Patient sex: M
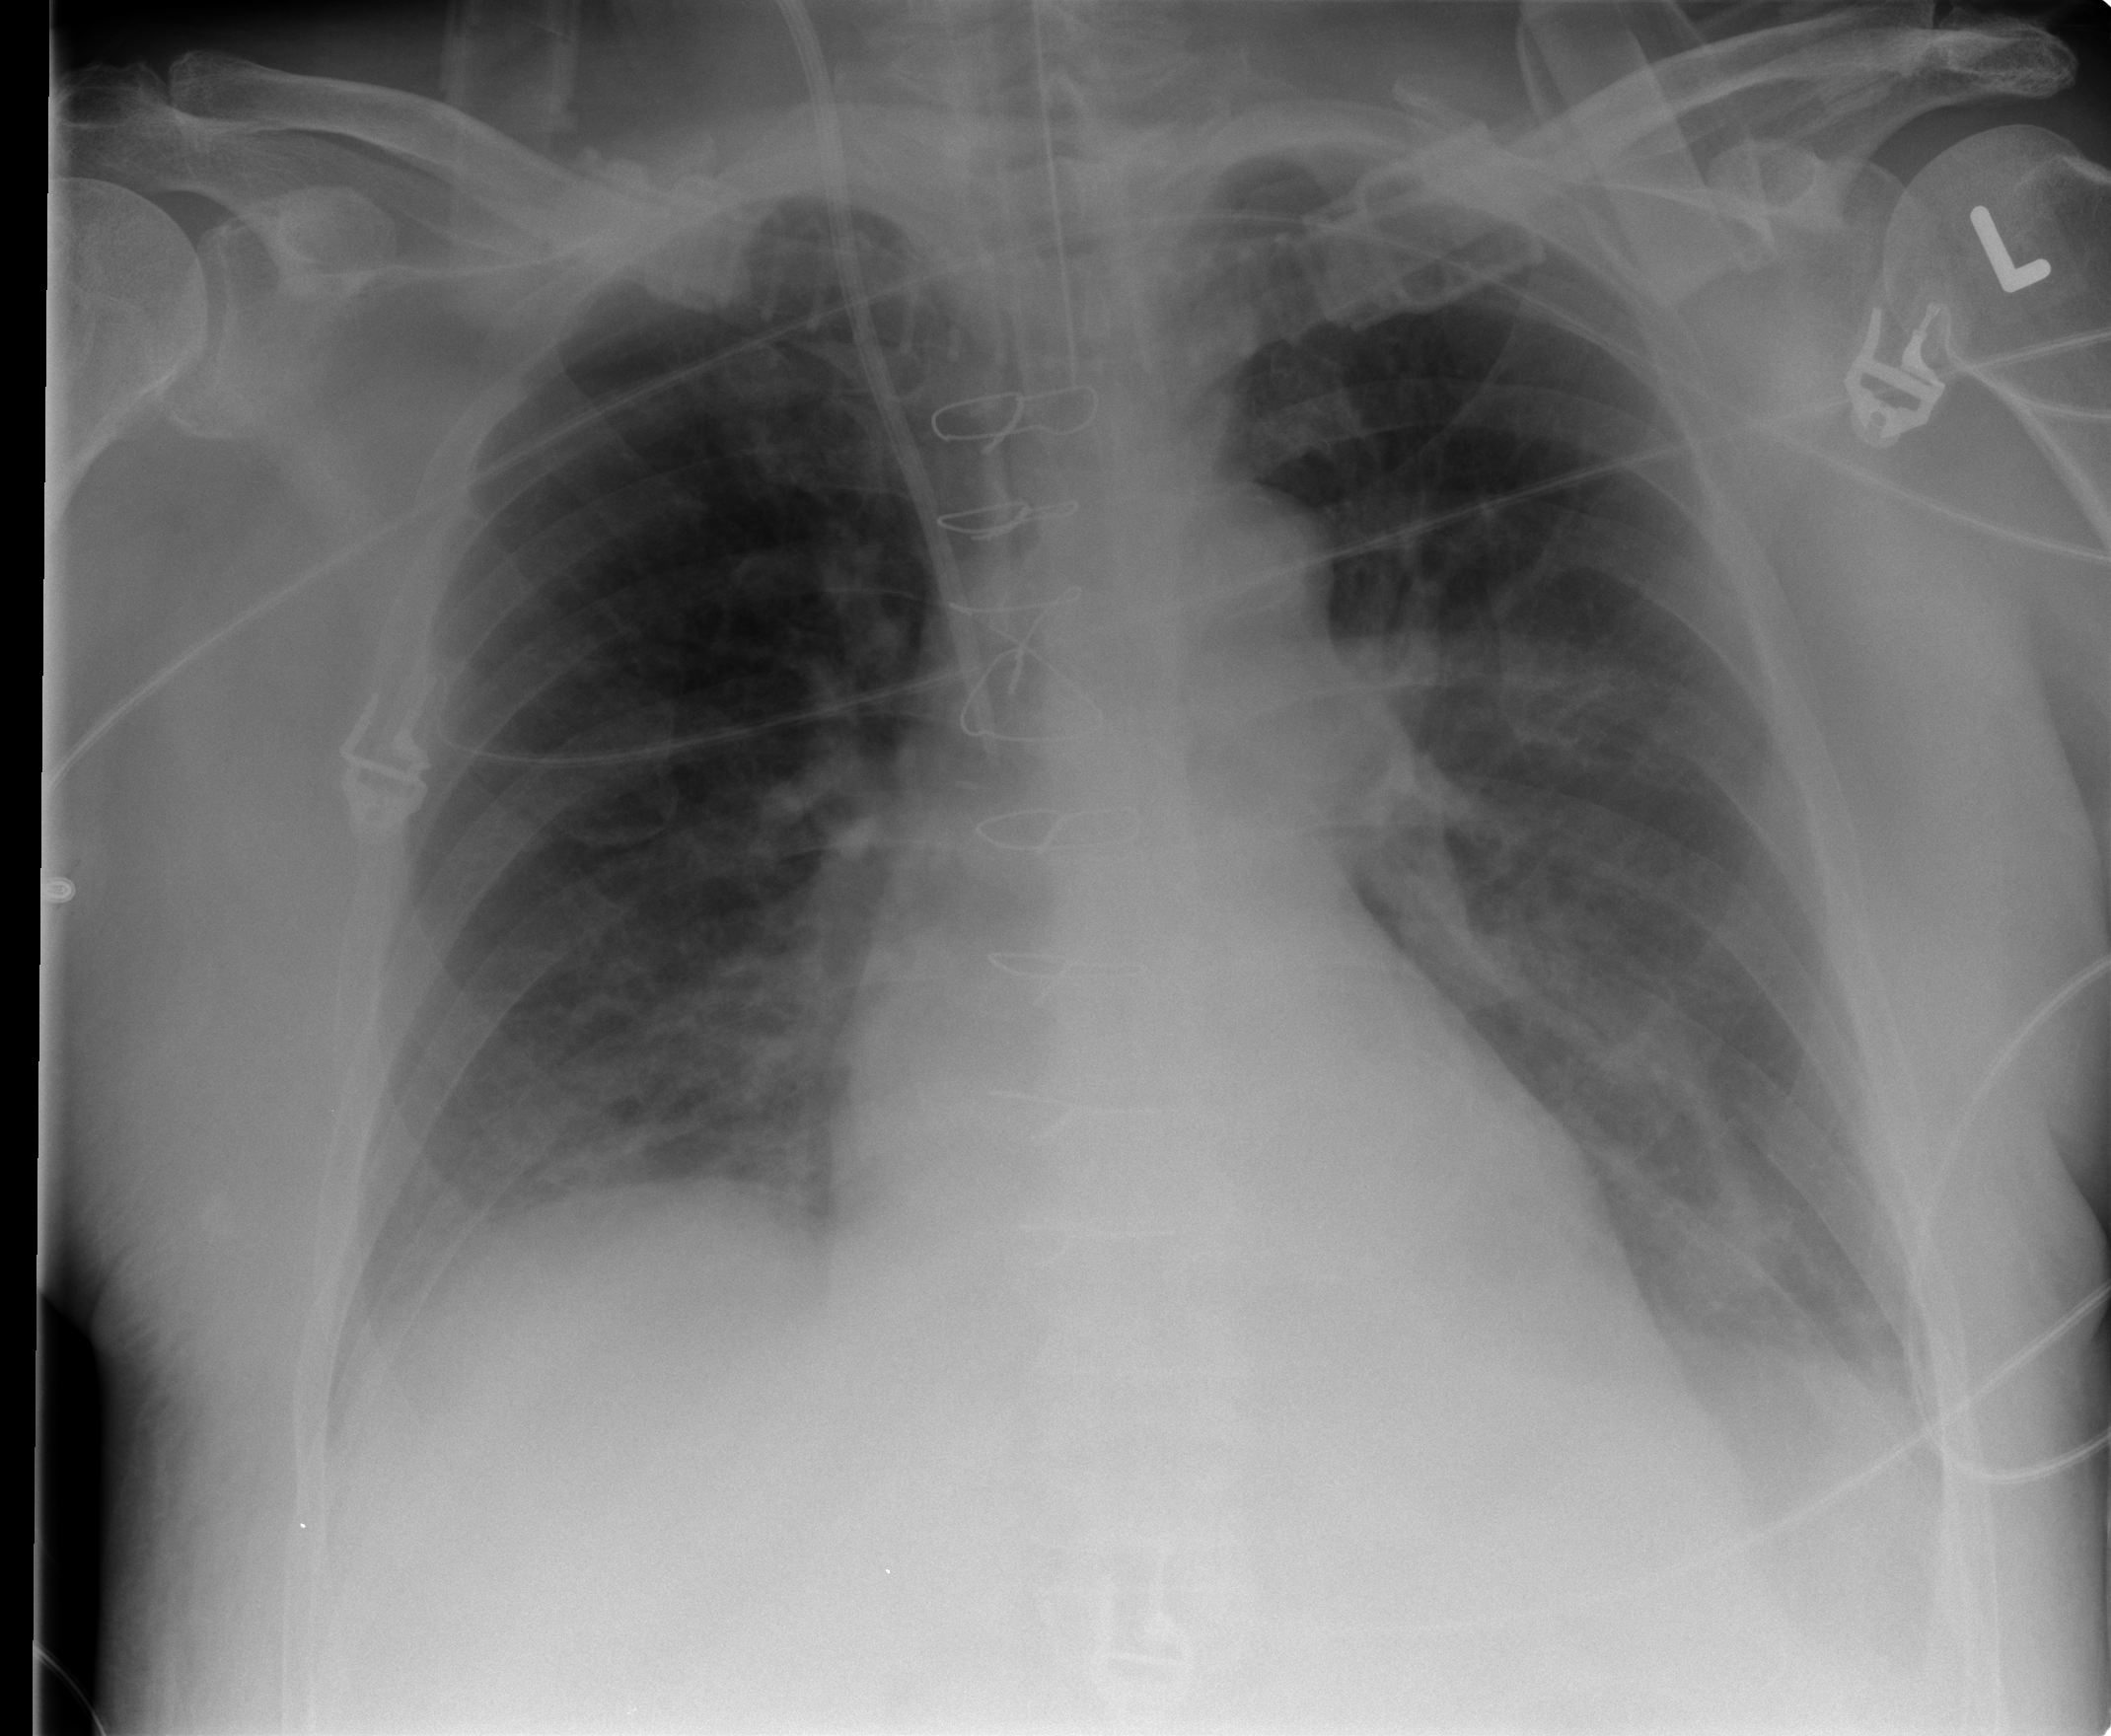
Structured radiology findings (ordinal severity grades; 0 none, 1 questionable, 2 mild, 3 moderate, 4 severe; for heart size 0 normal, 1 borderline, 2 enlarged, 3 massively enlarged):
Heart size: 1
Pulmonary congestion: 2
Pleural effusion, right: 1
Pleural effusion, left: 1
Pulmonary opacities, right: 2
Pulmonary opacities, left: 1
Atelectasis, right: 2
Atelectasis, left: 2